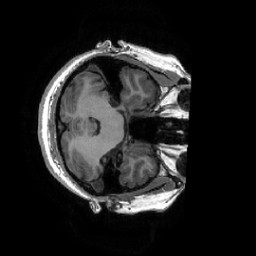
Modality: T1w
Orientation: axial
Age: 30
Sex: female
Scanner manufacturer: ge
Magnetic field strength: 3 T
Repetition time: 0.0073 s
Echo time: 0.003 s